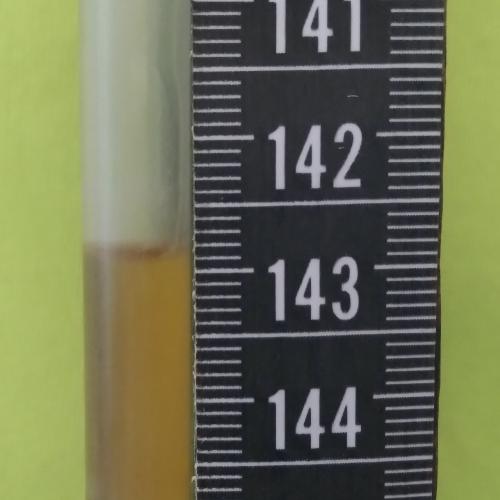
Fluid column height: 142.8 cm